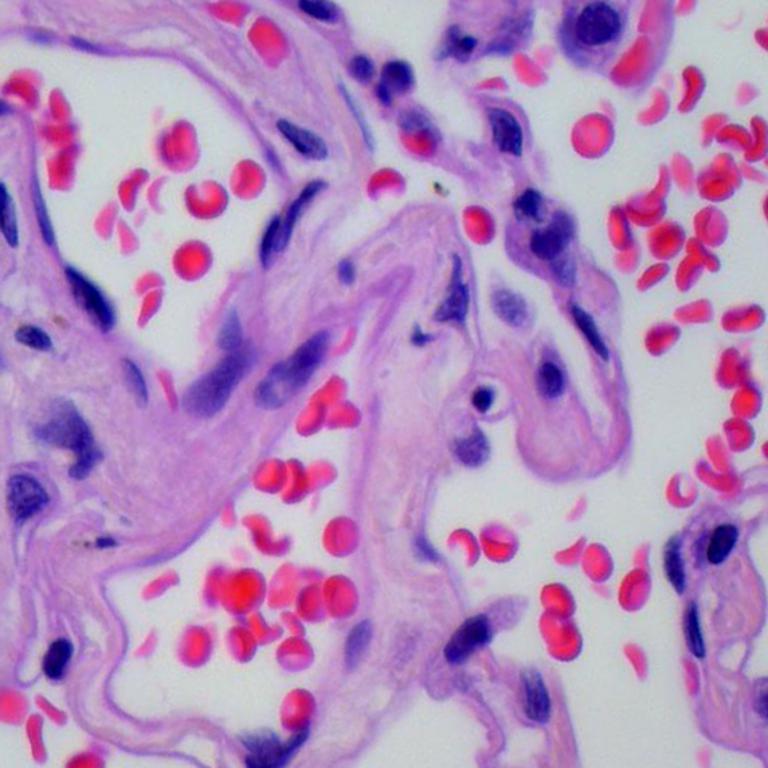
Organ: lung
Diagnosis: benign